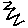
Label: zigzag